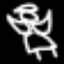
Label: angel